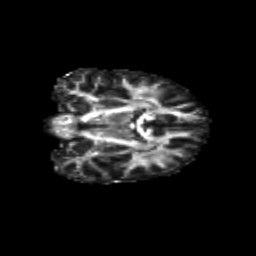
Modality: FA
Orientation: coronal
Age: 13
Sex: male
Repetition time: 9.512 s
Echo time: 0.089 s